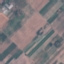
Land use / land cover class: PermanentCrop